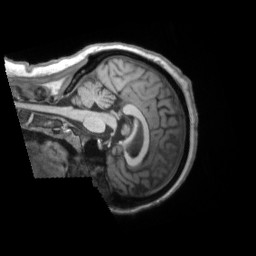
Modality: T1w
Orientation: sagittal
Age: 59
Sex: female
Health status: ill
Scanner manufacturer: siemens
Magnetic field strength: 3 T
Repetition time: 2.2 s
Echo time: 0.00157 s